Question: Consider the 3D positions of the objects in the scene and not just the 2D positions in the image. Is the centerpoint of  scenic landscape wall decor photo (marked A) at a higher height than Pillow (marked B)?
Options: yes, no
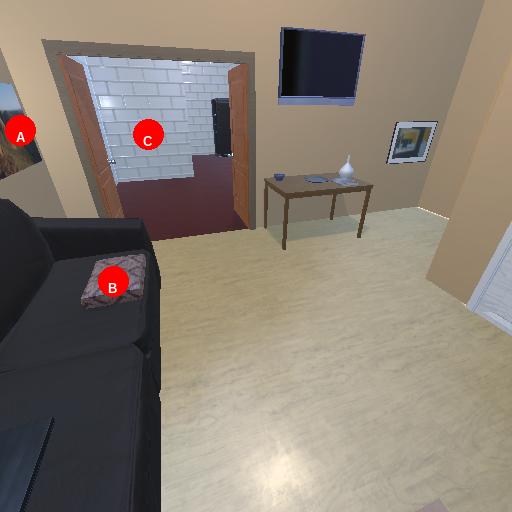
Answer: yes